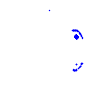
Particle: electron